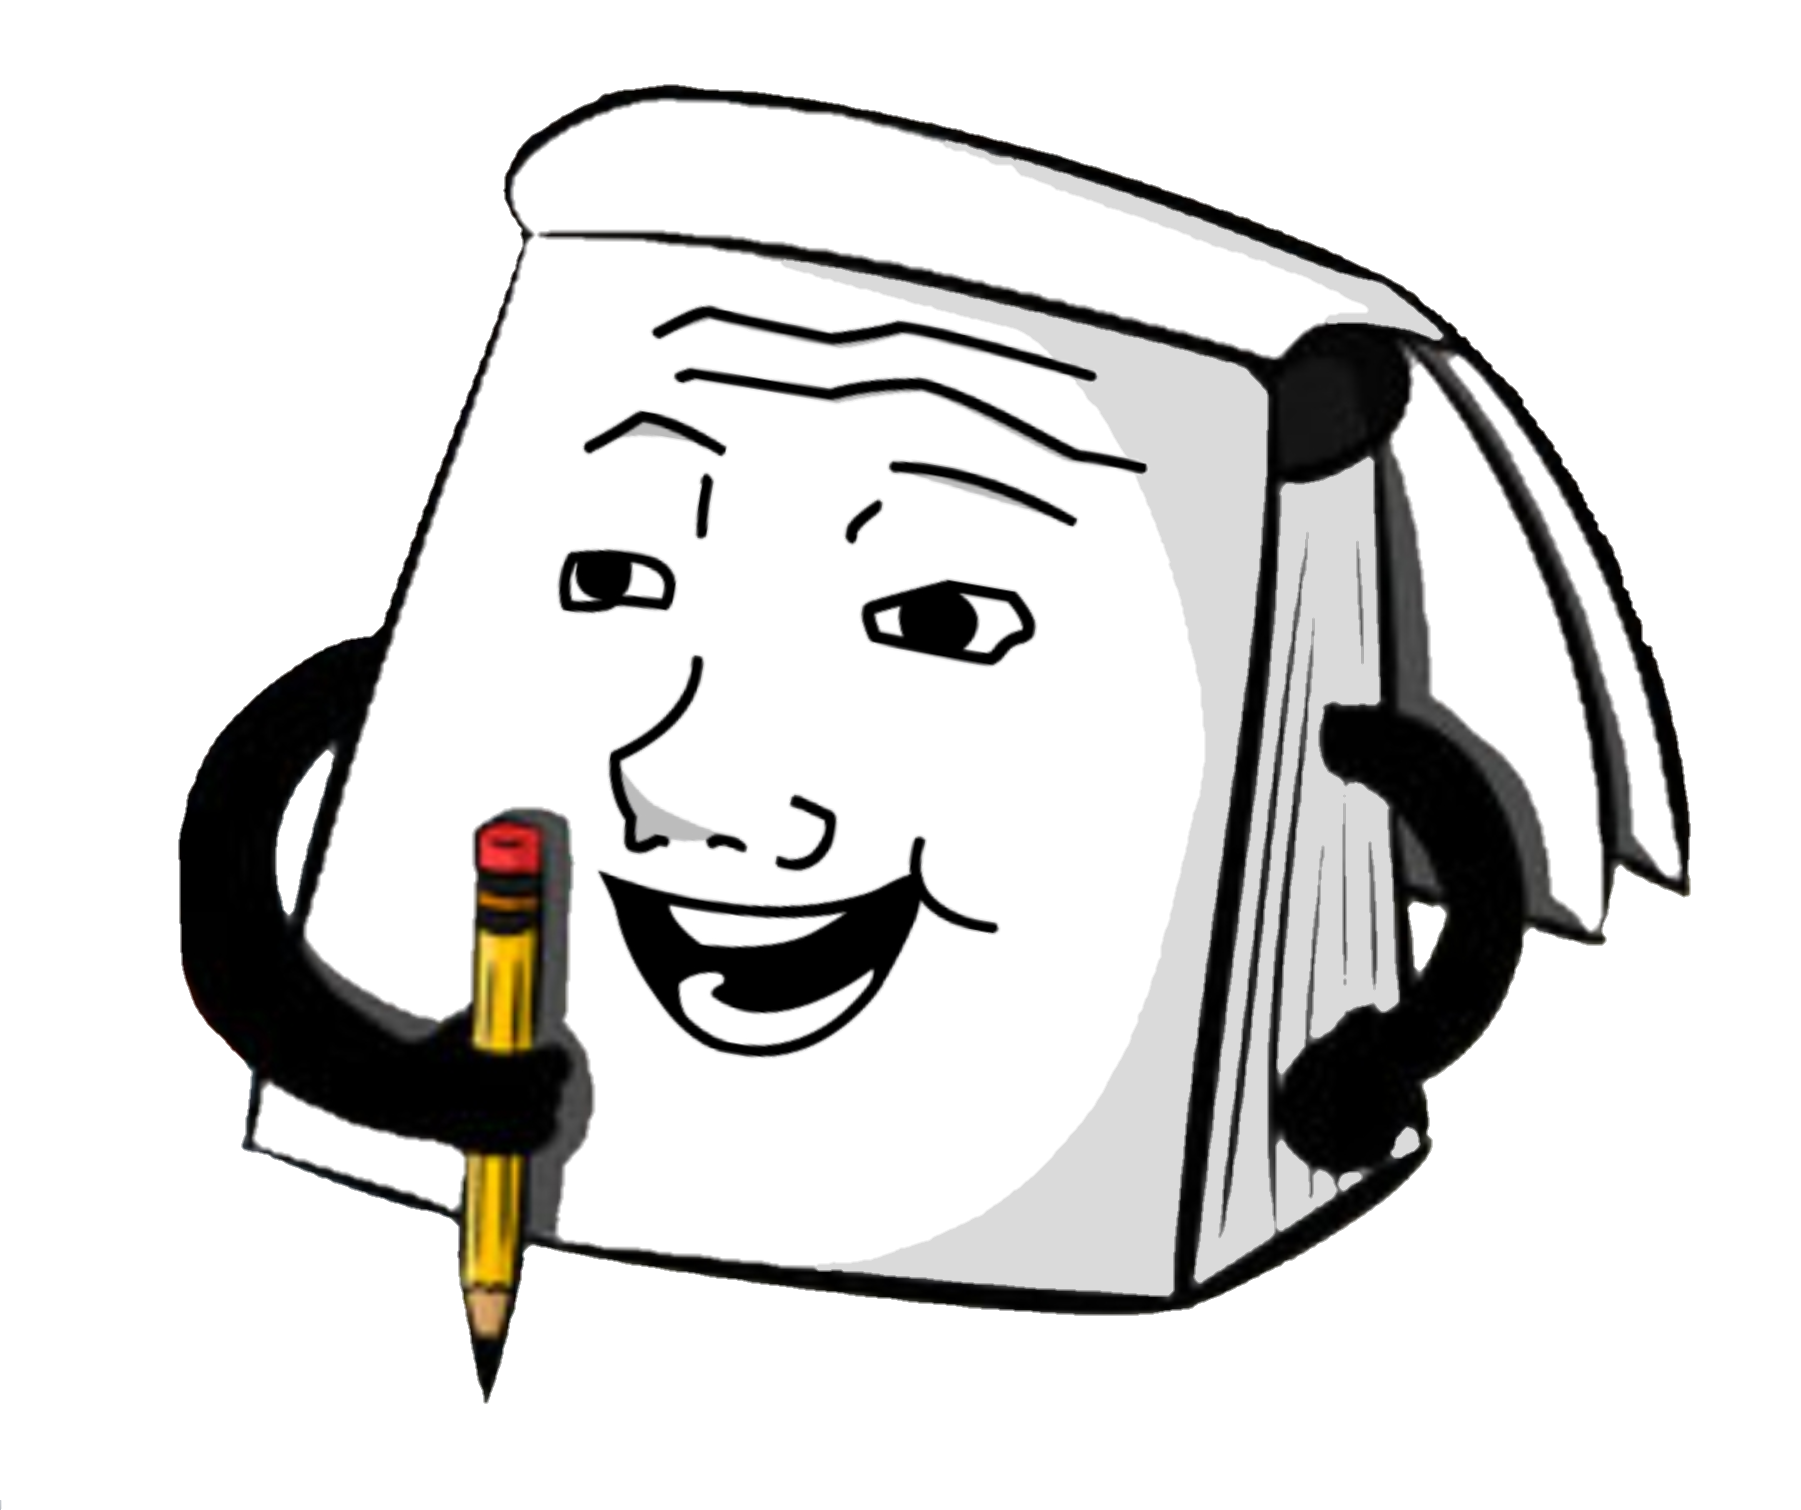
Label: 5_Bloomer